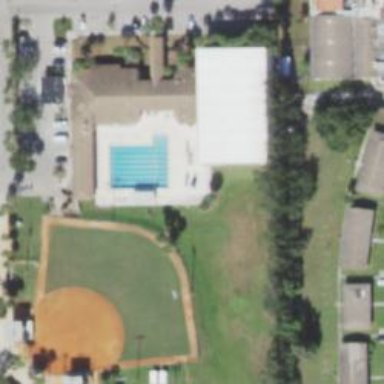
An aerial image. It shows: Baseball pitch for leisure land.